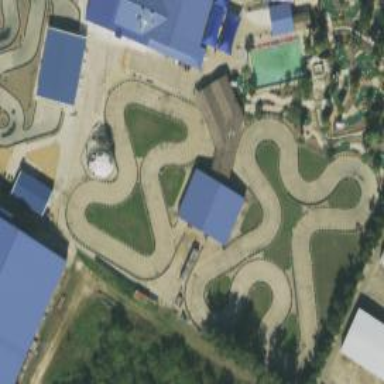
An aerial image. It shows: Karting raceway.